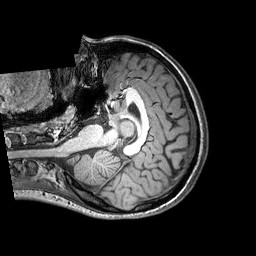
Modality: T1w
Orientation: axial
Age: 19
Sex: female
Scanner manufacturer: philips
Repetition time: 0.008916 s
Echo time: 0.0046 s